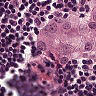
Metastatic tissue present: yes